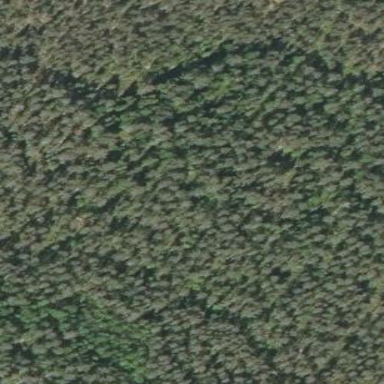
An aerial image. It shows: Woodland consisting mainly of needle-leaved trees.